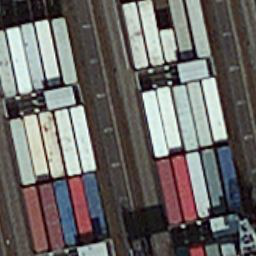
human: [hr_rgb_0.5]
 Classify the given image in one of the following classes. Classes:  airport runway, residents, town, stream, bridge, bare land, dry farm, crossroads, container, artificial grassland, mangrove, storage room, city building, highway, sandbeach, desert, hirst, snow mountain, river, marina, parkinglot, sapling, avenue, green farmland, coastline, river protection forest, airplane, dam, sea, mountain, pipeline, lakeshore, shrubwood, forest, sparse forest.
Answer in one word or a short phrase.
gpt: container